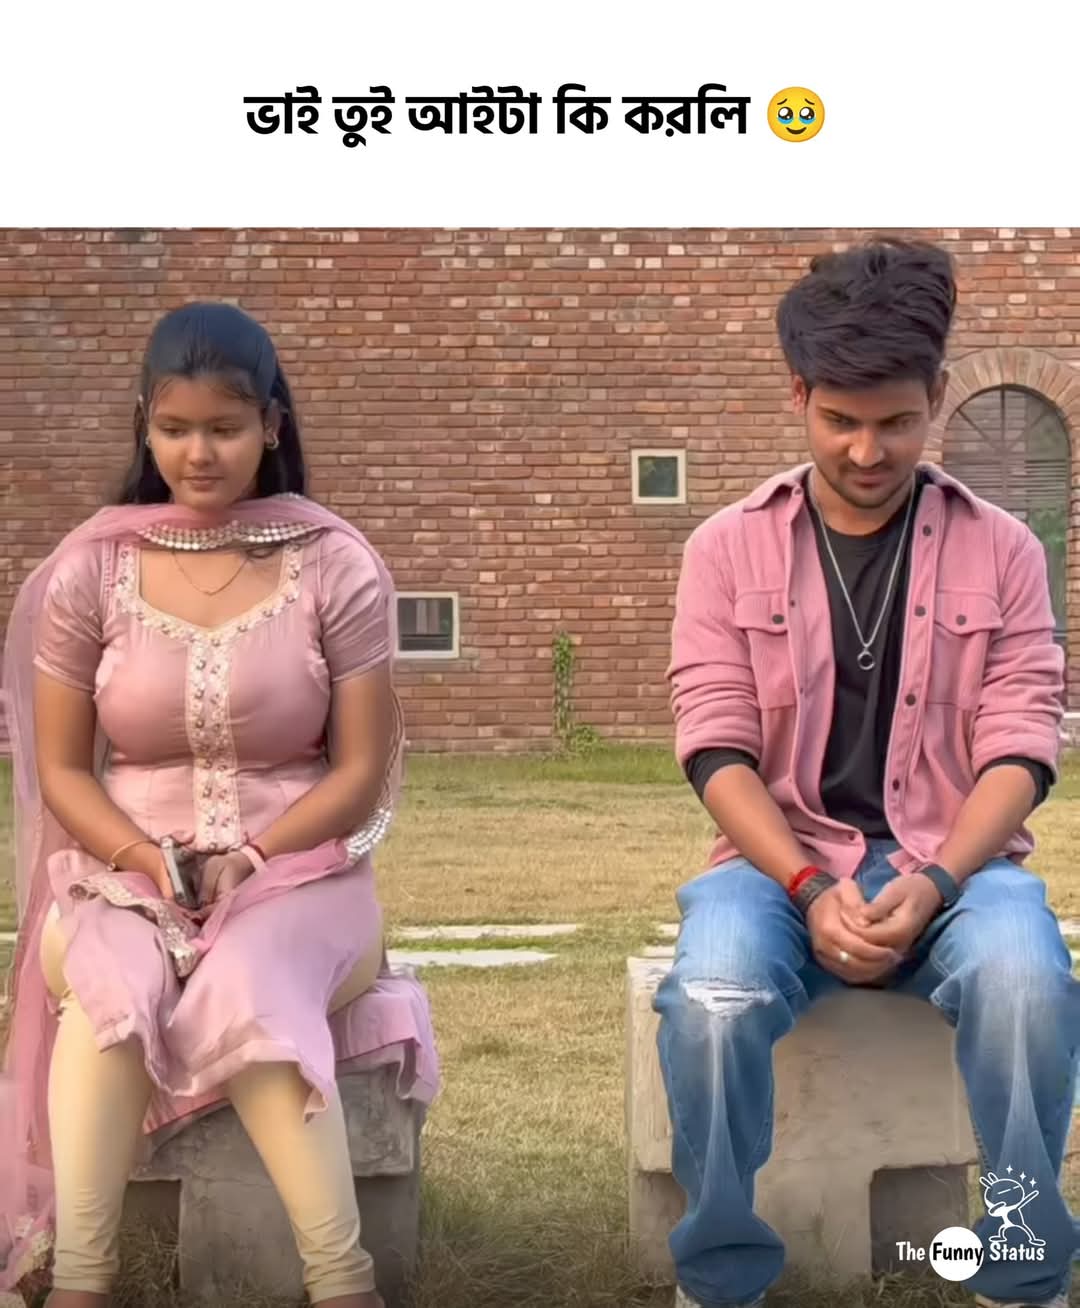
Text: ভাই তুই আইটা কি করলি
Label: Non Hate